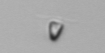
Label: Pyramimonas